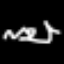
Label: squiggle